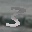
Label: 3